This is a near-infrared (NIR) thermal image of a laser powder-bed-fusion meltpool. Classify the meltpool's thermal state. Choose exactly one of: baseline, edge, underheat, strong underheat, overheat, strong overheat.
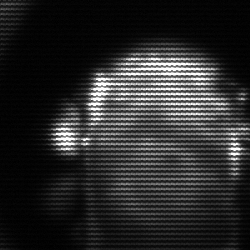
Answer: baseline